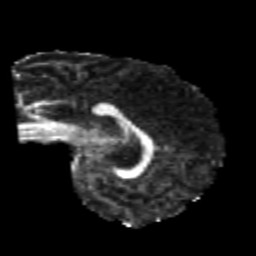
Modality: FA
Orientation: sagittal
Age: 22
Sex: female
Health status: healthy
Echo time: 0.074 s